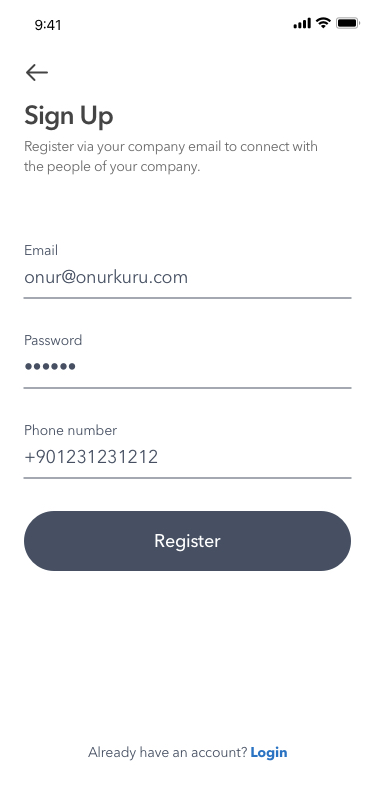
Text in this UI design:
Already have an account? Login